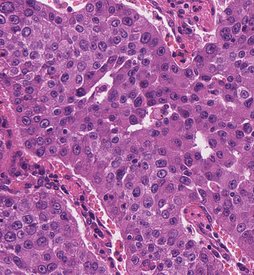
Tumor epithelial tissue: yes
Tumor-associated stroma tissue: yes
Normal tissue: no